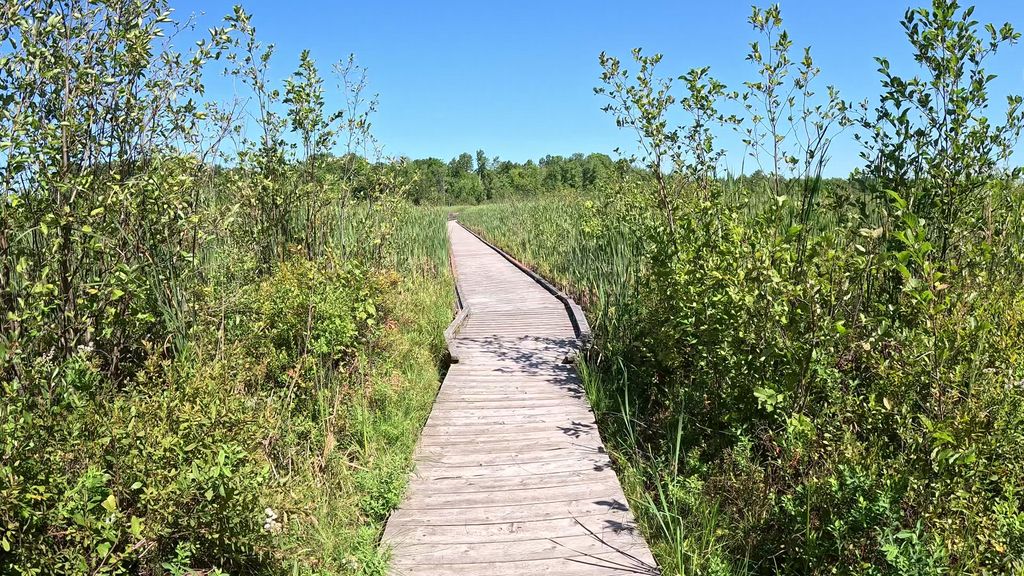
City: ottawa-gatineau